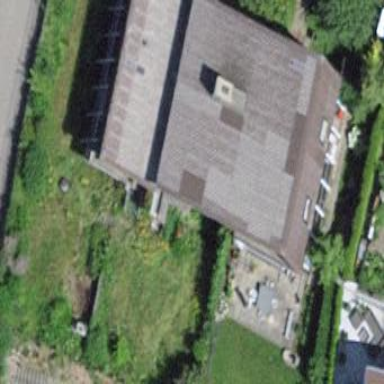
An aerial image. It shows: Simple and straightforward house.